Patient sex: M
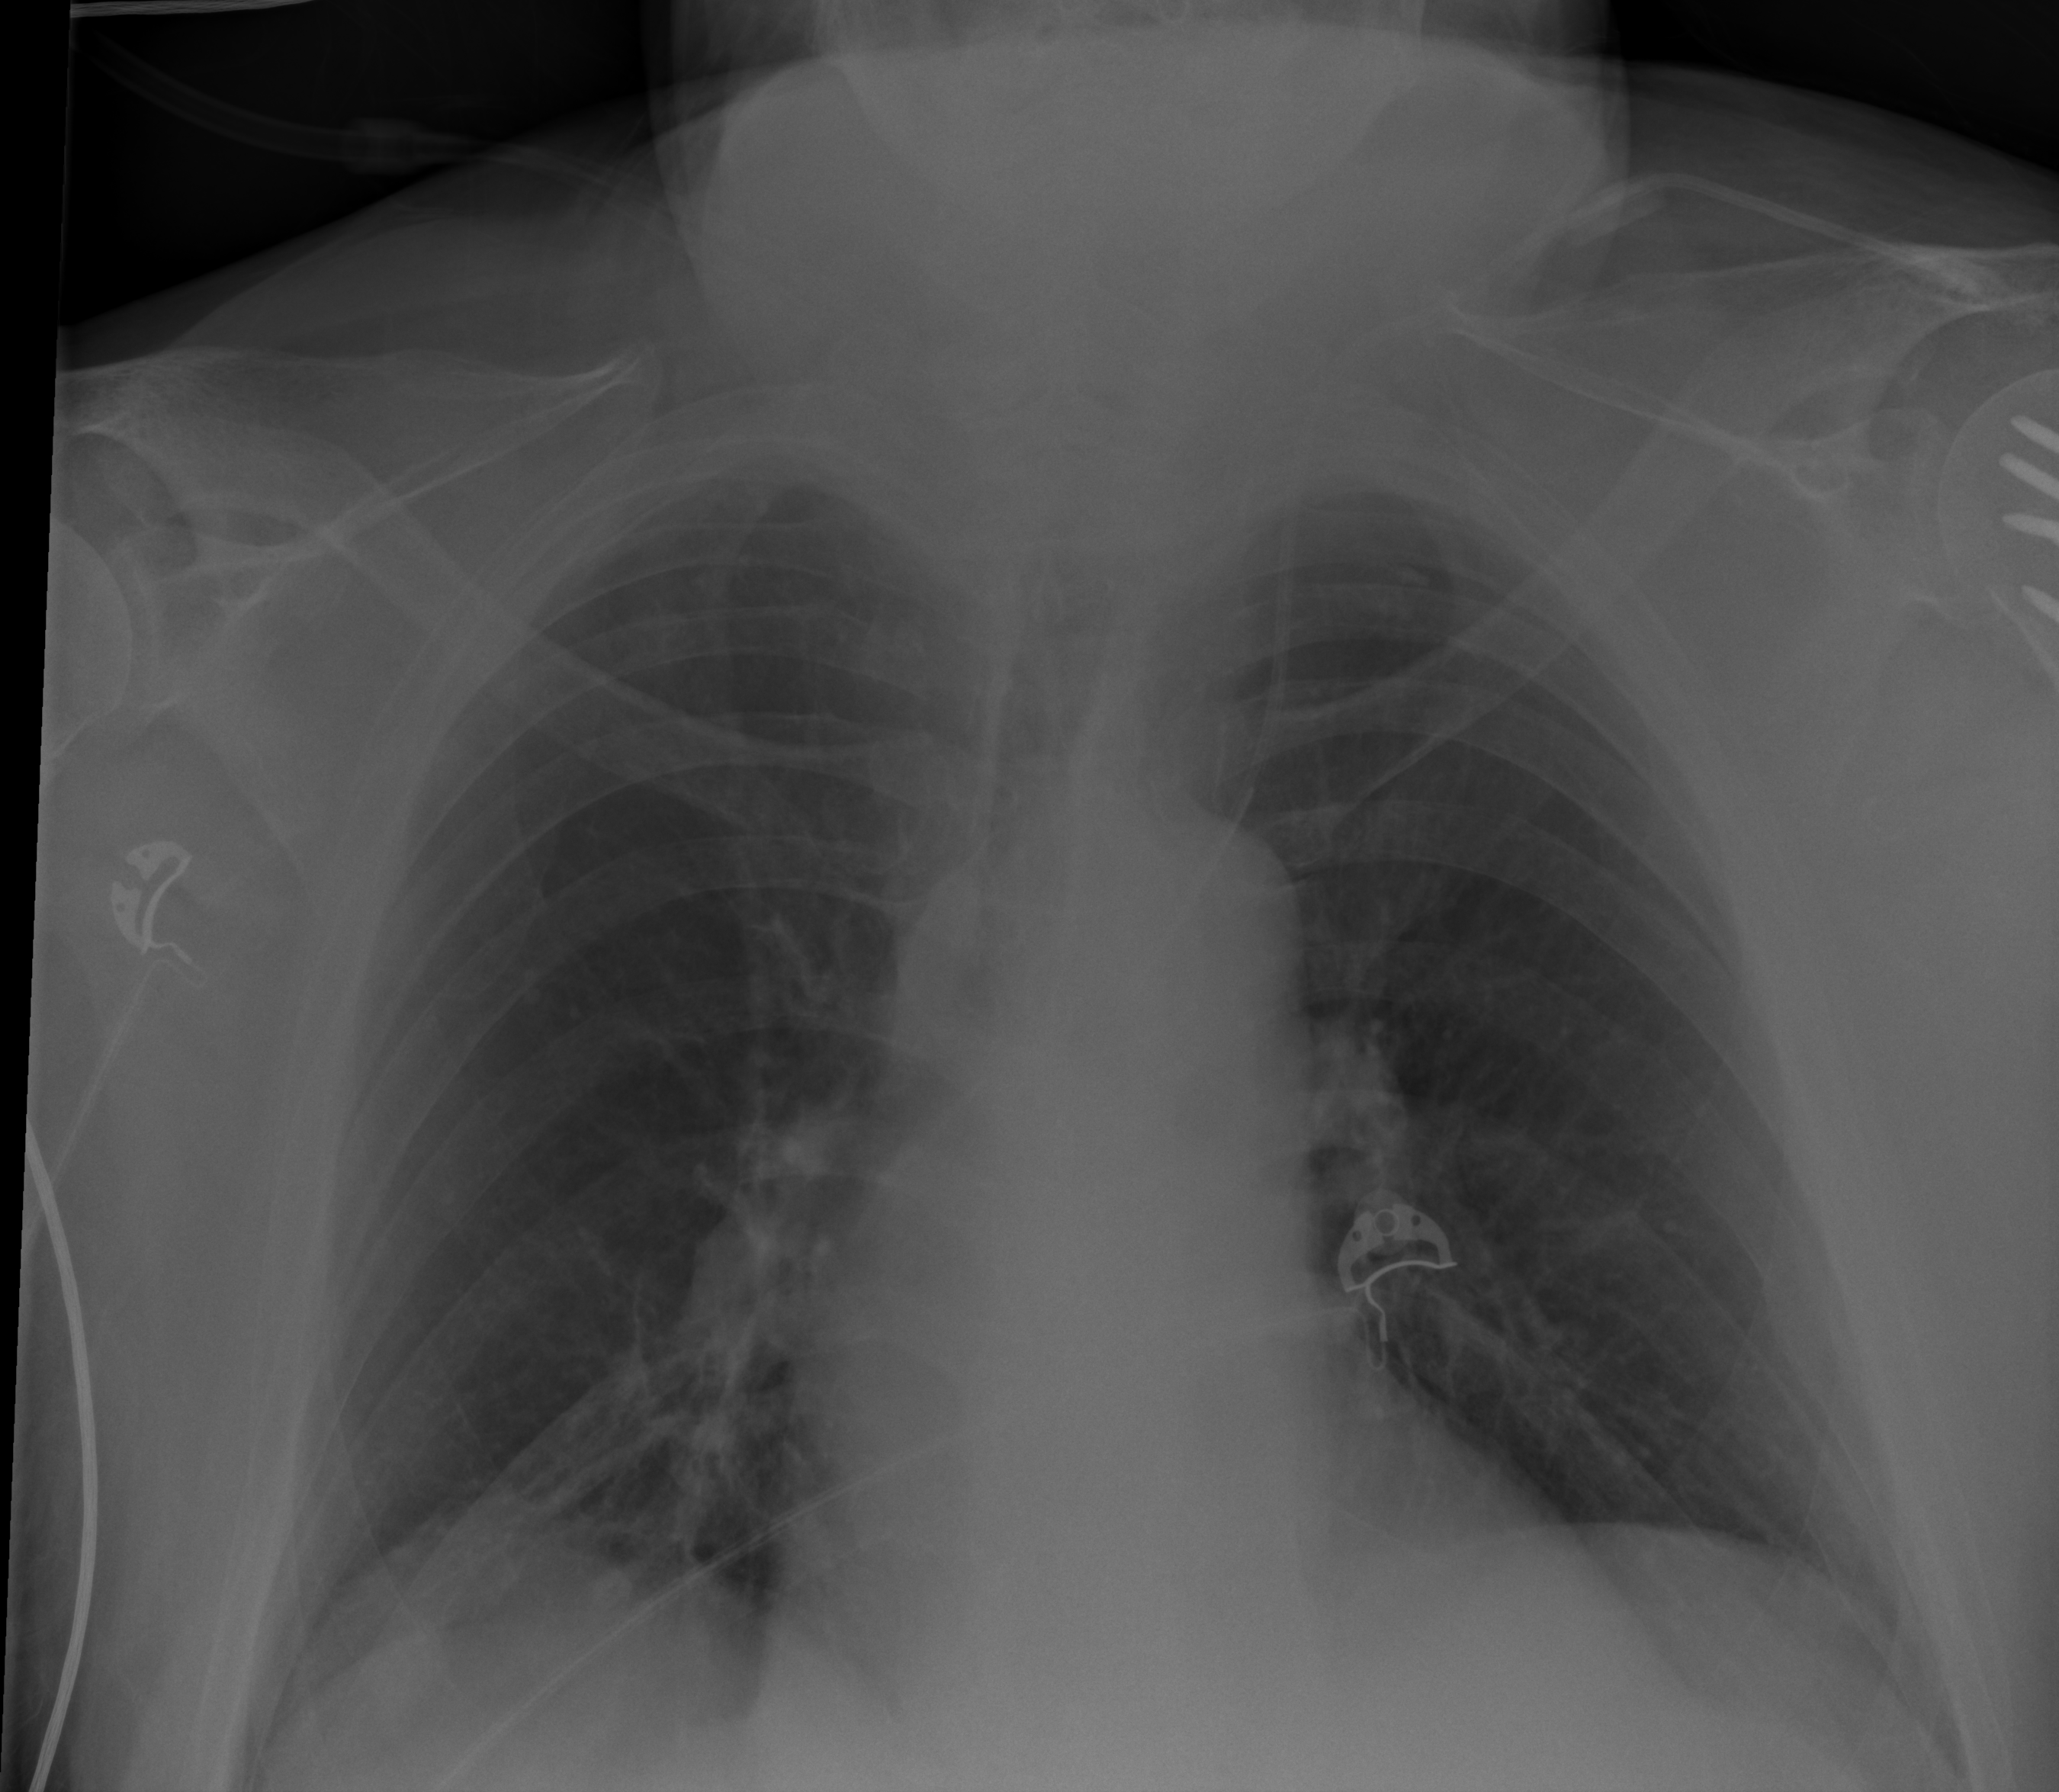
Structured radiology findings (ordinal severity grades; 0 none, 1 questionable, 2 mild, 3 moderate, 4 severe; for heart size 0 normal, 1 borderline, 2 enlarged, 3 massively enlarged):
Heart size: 1
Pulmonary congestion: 0
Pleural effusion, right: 0
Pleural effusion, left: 0
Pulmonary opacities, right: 0
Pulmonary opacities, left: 0
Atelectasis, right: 2
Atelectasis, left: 0